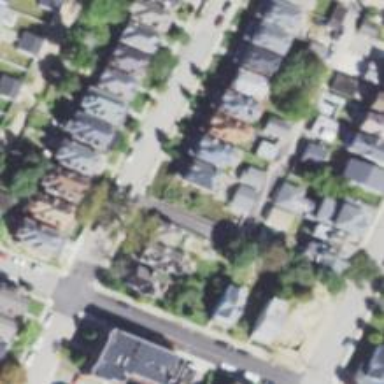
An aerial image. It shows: Alleyway designated as service road.